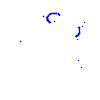
Particle: kaon